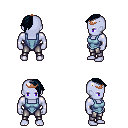
a pixel art fantasy rpg character, male body template, dark elf, purple skin, blue vest, metal pants, raven long mohawk hairstyle, bronze tiara, four views (front, back, left, right), 2x2 character sprite sheet, small pixel art, hard edges, no anti-aliasing